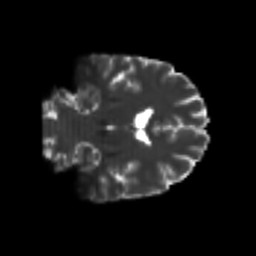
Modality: T2w
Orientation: coronal
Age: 23
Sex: male
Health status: healthy
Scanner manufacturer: philips
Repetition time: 7.39 s
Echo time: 0.08599 s